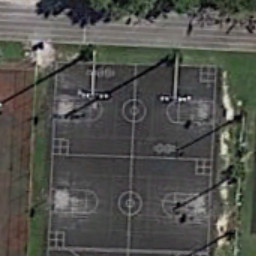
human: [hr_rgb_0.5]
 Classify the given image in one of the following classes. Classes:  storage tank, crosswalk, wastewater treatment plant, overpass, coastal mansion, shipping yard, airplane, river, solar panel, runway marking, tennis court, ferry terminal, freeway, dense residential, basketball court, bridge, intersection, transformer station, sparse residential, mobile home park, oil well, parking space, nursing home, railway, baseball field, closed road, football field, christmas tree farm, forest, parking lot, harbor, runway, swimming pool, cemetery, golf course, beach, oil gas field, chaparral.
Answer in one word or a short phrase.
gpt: basketball court